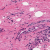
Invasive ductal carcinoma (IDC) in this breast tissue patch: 0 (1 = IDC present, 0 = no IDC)